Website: macys
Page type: customer-info-address
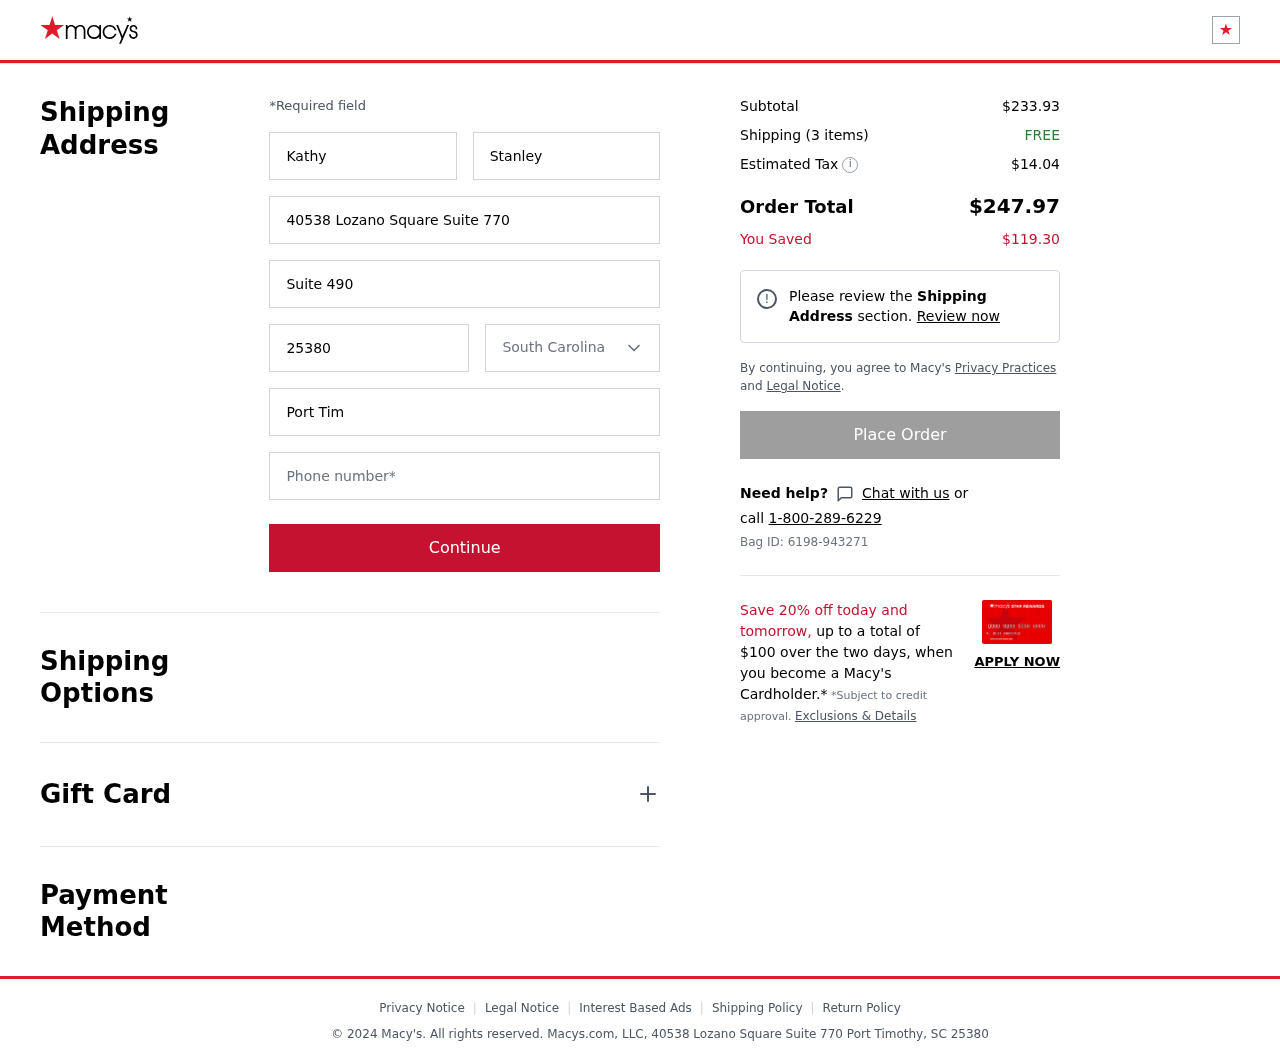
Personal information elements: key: PII_CITY
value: Port Timothy
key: PII_FIRSTNAME
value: Kathy
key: PII_LASTNAME
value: Stanley
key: PII_PHONE
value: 8746717715
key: PII_POSTCODE
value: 25380
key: PII_STATE
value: South Carolina
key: PII_STREET
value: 40538 Lozano Square Suite 770
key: PII_STREET2
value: Suite 490
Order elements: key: ORDER_SUBTOTAL
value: $233.93
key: ORDER_NUM_ITEMS
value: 3
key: ORDER_SHIPPING_COST
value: FREE
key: ORDER_TAX
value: $14.04
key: ORDER_TOTAL
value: $247.97
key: ORDER_SAVINGS
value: $119.30
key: ORDER_BAG_ID
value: Bag ID: 6198-943271